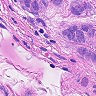
Metastatic tissue present: no